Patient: sex F, age 51
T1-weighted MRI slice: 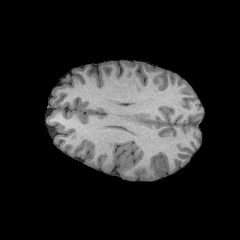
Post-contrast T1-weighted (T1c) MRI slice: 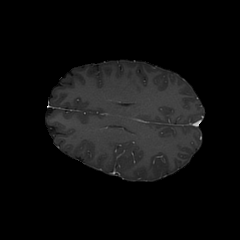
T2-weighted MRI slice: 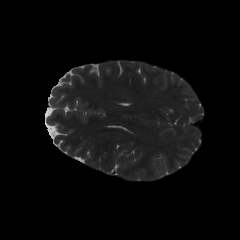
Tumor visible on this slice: no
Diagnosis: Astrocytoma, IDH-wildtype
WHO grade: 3